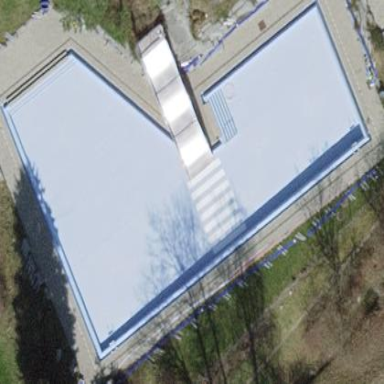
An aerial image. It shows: Swimming pool area designated for leisure and sport.